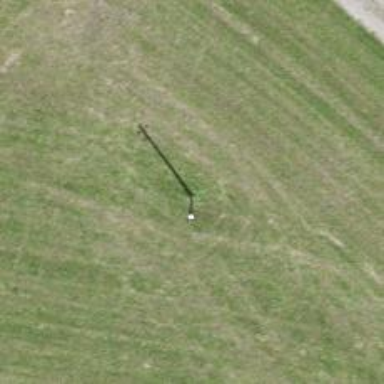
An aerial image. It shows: Power pole.